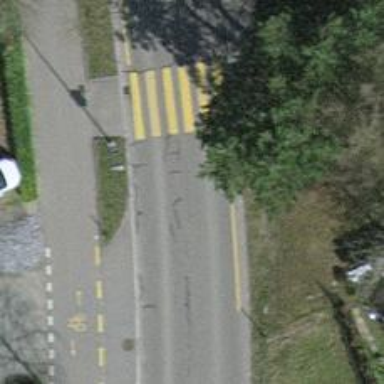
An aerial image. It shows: Tertiary road with asphalt surface. There is separate sidewalk along the road.